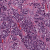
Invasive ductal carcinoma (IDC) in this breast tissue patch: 1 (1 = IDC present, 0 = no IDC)